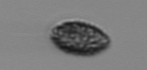
Label: Pseudochattonella_farcimen